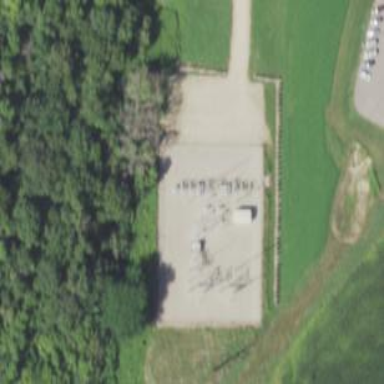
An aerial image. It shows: Power substation.